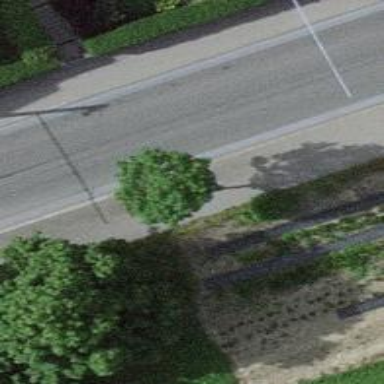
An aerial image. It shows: Residential road with asphalt surface and trolley wires.